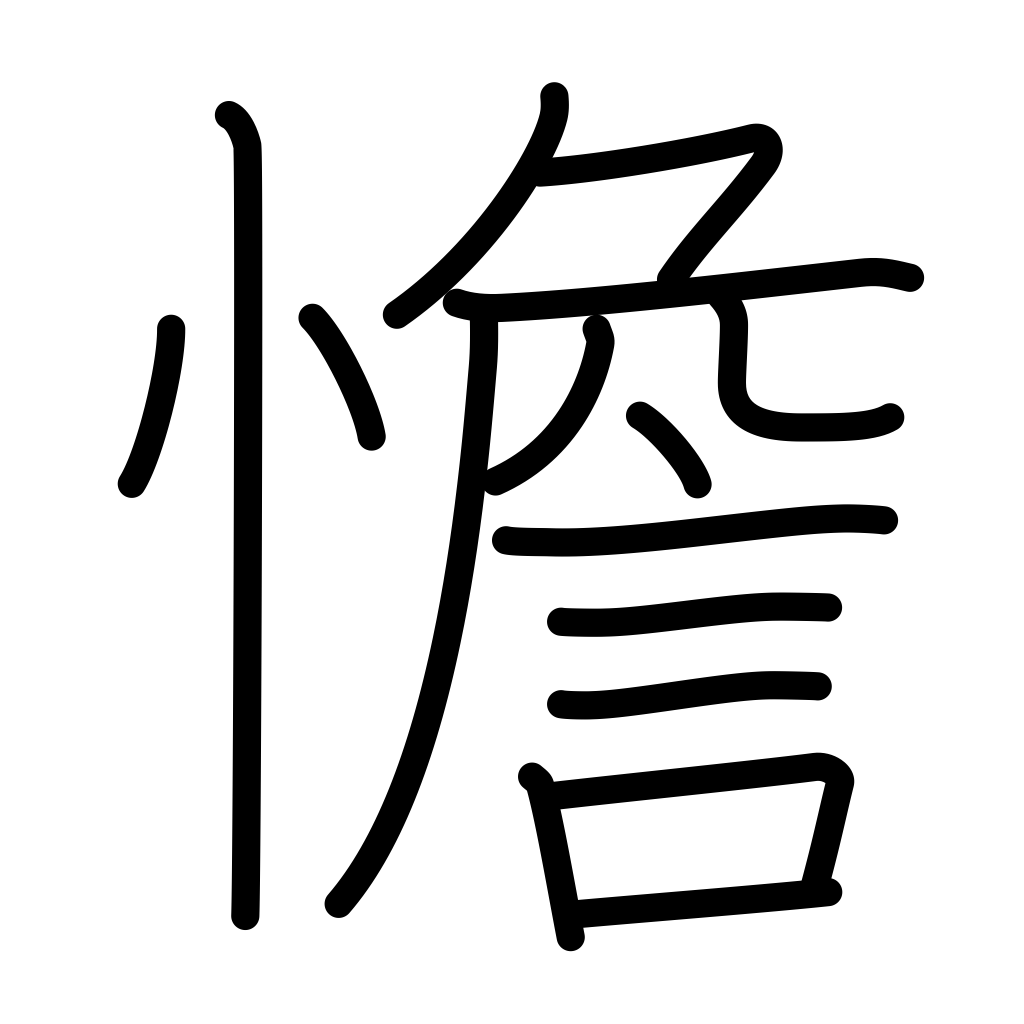
Meaning: calm, quiet, move